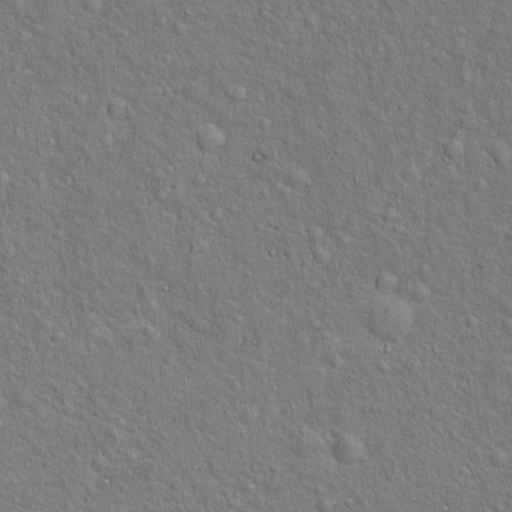
Classes present: Background